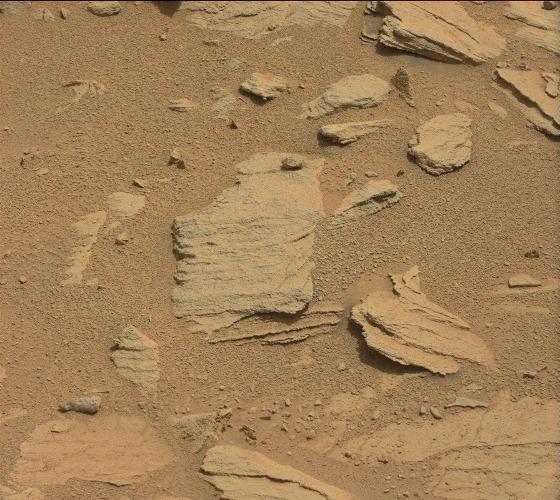
Terrain classes present: Bedrock, Gravel / Sand / Soil, Rock, Shadow